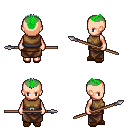
a pixel art fantasy rpg character, female body template, human, light skin, leather chest armor, robe skirt, green short mohawk hairstyle, brown slippers, spear, four views (front, back, left, right), 2x2 character sprite sheet, small pixel art, hard edges, no anti-aliasing